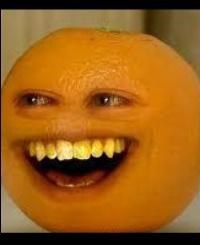
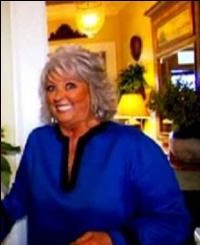
Blend attribute: Facial Expression
Blending difficulty: Medium
Creative potential: High